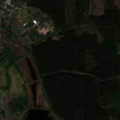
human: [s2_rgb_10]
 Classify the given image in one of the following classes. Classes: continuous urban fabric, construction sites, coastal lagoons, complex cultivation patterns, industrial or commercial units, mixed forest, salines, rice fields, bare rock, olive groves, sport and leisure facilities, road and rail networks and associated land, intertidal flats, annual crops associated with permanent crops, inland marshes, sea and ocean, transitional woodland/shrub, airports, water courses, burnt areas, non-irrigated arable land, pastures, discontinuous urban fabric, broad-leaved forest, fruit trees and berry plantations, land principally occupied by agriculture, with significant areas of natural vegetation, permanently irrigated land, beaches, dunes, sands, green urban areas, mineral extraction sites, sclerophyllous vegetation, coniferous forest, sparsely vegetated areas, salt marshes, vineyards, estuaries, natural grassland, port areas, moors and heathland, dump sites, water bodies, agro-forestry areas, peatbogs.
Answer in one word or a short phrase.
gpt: discontinuous urban fabric, land principally occupied by agriculture, with significant areas of natural vegetation, broad-leaved forest, coniferous forest, transitional woodland/shrub, water bodies